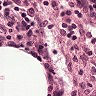
Metastatic tissue present: no